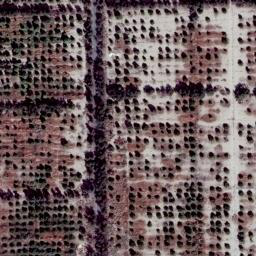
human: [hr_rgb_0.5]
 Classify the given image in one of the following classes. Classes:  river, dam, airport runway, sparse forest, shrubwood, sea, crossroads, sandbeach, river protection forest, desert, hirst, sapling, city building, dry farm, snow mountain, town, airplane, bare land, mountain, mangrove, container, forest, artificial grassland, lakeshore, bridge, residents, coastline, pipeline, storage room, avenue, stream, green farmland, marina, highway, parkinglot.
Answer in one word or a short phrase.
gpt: dry farm